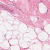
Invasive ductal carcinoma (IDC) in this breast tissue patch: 0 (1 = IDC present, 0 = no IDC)